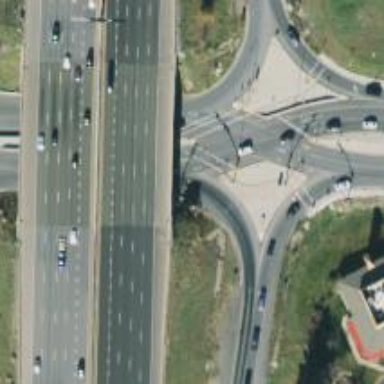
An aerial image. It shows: Motorway link at Diverging Diamond Interchange (DDI).